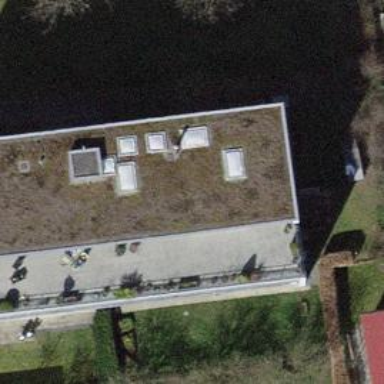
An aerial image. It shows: Residential building.